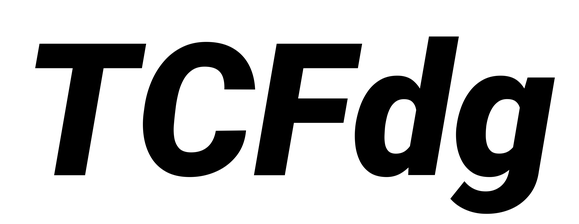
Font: Roboto-Italic_Black_Italic